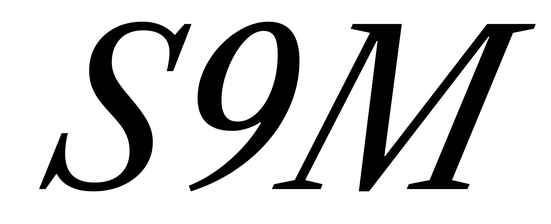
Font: LibreCaslonText-Italic_Italic